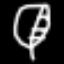
Label: leaf